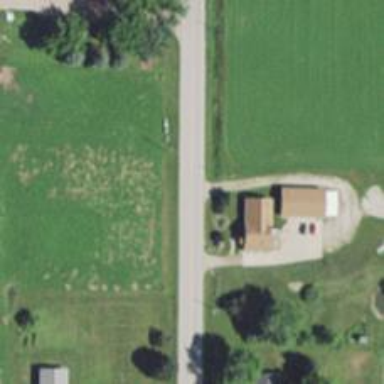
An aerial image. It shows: Secondary road.